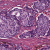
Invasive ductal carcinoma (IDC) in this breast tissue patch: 1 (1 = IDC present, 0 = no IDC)